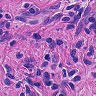
Metastatic tissue present: yes